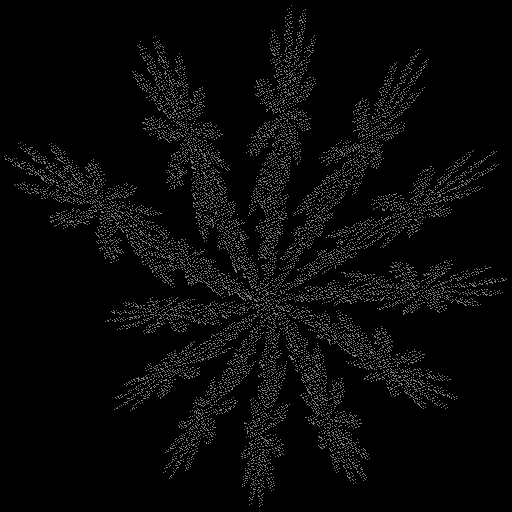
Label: swirl